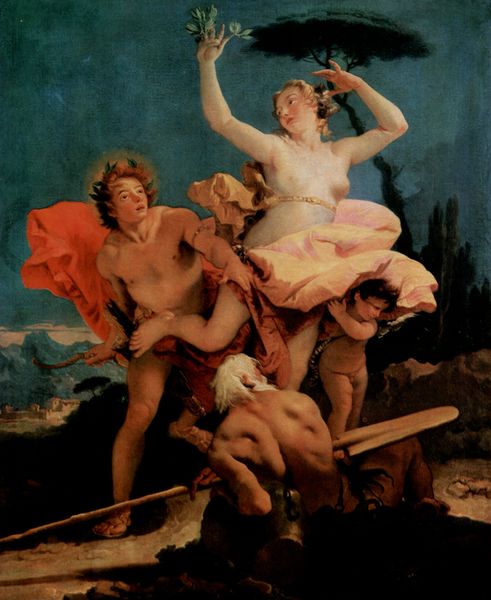
Titel: Apollo und Daphne
Künstler: Giovanni Battista Tiepolo
Standort: Paris
Institution: Musée du Louvre
Schlagwörter: akt, baum, berg, blau, dunkel, felsen, gemälde, gott, gruppe, haut, himmel, mann, nackt, nackter, rubens, schatten, umhang, weiß, bäume, dreieck, fluss, gelb, grün, landschaft, menschen, mädchen, ocker, stadt, bewegung, braun, brust, bunt, busen, finger, frau, grau, hell, hintergrund, holz, kleid, licht, mund, männer, nacht, rücken, schwarz, stützen, gürtel, haus, rot, tuch, weg, wolke, alt, hose, jung, anatomie, arm, arme, barock, falten, historie, stehen, bildnis, gesten, hände, porträt, häuser, wind, zweige, boden, gewand, haare, mantel, kind, pflanze, kontrast, krone, rosa, paddel, ruder, engel, engelchen, putte, putto, beine, schwung, bein, brüste, farbig, rückenansicht, liegen, bogen, alter mann, berge, fels, dorf, klein, figuren, wehen, muskeln, homme, sandalen, halbakt, halbnackt, junge, knie, zeigen, flucht, vier, corps, italie, alter, antike, greis, hautfarbe, felsig, jungfrau, raub, allegorie, kranz, lorbeer, lorbeerkranz, mythologie, göttin, sieg, schein, sandale, jüngling, efeu, glocke, götter, muskel, faun, nymphe, verwandlung, eros, rouge, griechenland, historiengemälde, venus, platane, pinien, drapé, pinie, speer, apoll, femme, amor, putten, drehung, herkules, putti, arbre, ciel, paysage, orange, peinture, artemis, pfeile, apollon, aureole, lorbeerblätter, apollo, cupido, antique, siegeskranz, armor, köper, jungrau, balance, tiepolo, enfant, arc, lage, bleu, harre, enlevement, ovid, ruderblatt, mythisch, bekrönt, serpentina, grec, plante, padel, dieu, barbusig, orpheus, lance, daphne, flussgott, metamorphosen, fuite, italien, chronos, flößer, lorbeerbaum, seins, bopden, de troy, gericht entrückung, haatre, halbnacht, peneisos, weidenbaum, belu, rame, personnage, al, nu, ude, roisa, divinité, laurier, jupon, danaé, tranformation, poursuite, lmante, puttpo